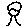
Label: tree